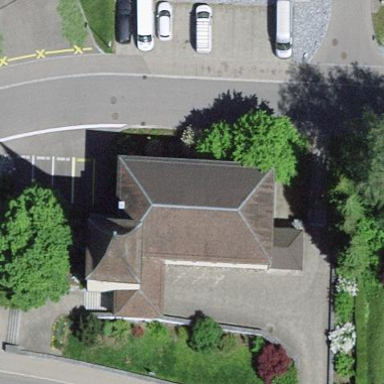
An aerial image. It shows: Church which is place of worship.